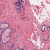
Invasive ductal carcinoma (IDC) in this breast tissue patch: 1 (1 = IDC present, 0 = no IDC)